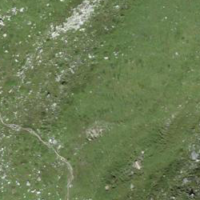
EUNIS habitat code: 26
Species observed at this site:
Gentianella campestris